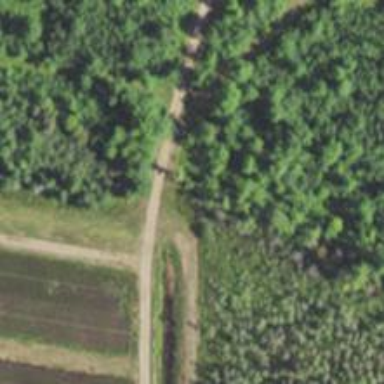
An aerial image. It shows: Track road along embankment dyke.